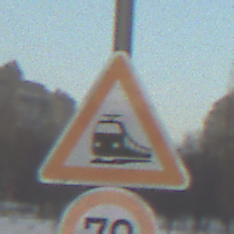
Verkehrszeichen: Bahnuebergang
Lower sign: Geschwindigkeit70
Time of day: SunriseSunset
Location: Outdoor (Nature)
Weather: PartlyCloudy
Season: NotSpecified
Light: Natural